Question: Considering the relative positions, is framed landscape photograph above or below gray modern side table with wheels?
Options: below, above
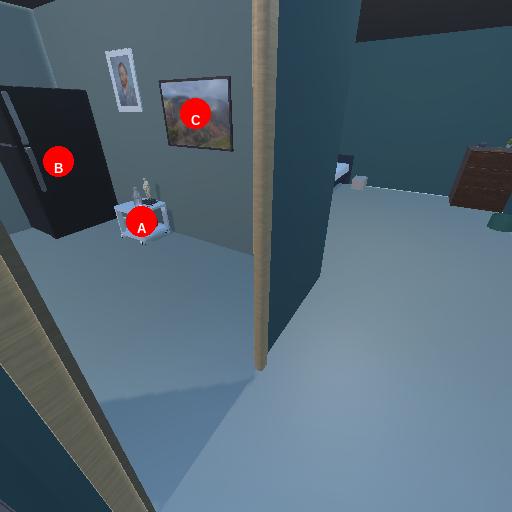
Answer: below